Current action and preconditions to check: path_clear

Your task: For each precondition in the list above, predict whether it will hold at this action.

Consider the current scene as observed from the mobile robot's camera, and analyze the predicted future states of all dynamic agents (e.g., people, animals, vehicles, or any moving entities) within the NEXT SECOND.

IMPORTANT: Only answer "very likely" if you are absolutely certain—based on strong, clear evidence—that a dynamic agent will violate the precondition in the predicted future state. Do NOT answer "very likely" for unlikely, ambiguous, or low-probability risks.

Ask yourself for each precondition: Is there a high probability, with clear and convincing evidence, that the predicted future states of any dynamic agent will interfere with the predicted future state of the currently executing action within the NEXT SECOND, causing that precondition to fail?

Assess the risk level based on these predictions. Use "likely" or "very likely" if motions create a clear risk of interference.

Use "neutral" or "improbable" if agents are nearby but their predicted paths are clearly diverging or non-conflicting.

Failure Risk Categories: "very improbable", "improbable", "neutral", "likely", "very likely"

Answer Format: Output ONLY the probability_of_failure value from these categories: "very improbable", "improbable", "neutral", "likely", "very likely"

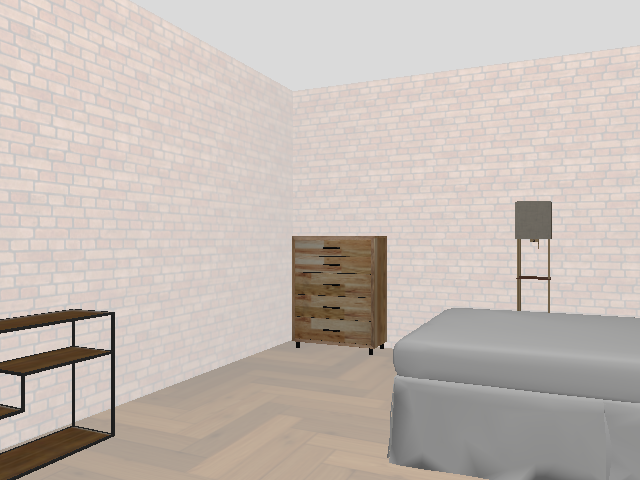

Answer: very improbable